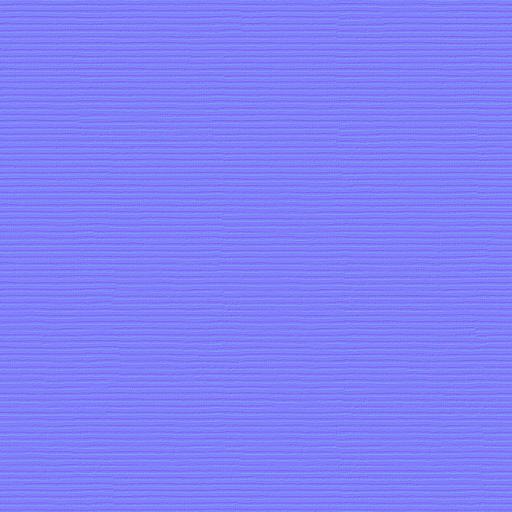
blue fabric